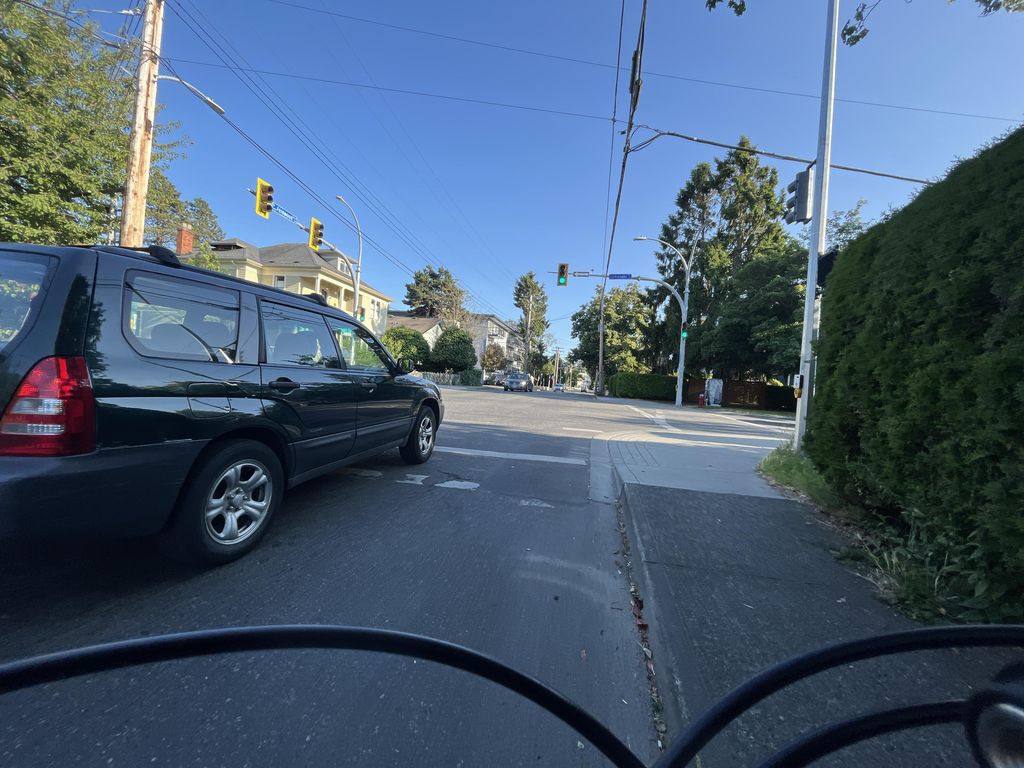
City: victoria